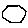
Label: hexagon